Question: I want to tell a user how many moves s/he won the game in.
The lowest possible guesses to win is 3. So, to calculate win percentage the formula is 'var acc = 3/guesses'.
But if the user wins in 3 moves, the number I am getting is '3/3 = infinity'. Instead of 1 or 100%.
Why?
'''
var acc = 3/guesses;
guesses = 3;
console.log(acc);
'''

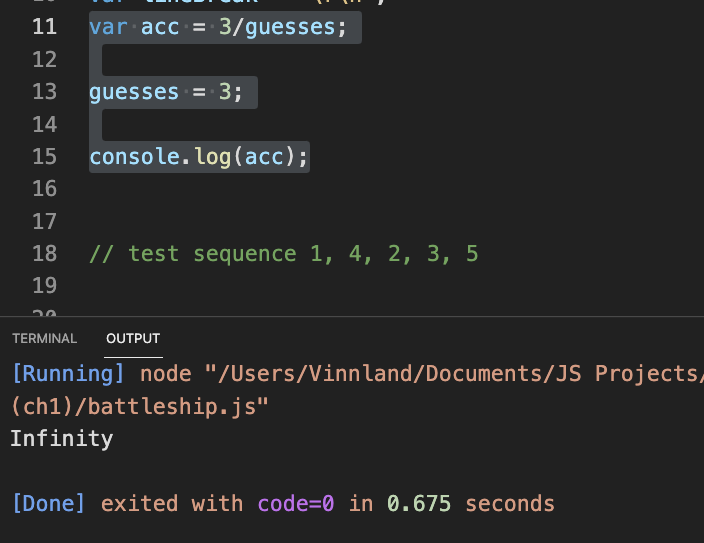
Answer: You are assigning 'guesses = 3' you already computed 'var acc = 3/guesses;'.
If you assign to 'guesses' first it works as expected:
'''
var guesses = 3;
var acc = 3/guesses;
console.log(acc);
'''
So in your case, what's the value of 'guesses' when 'acc = 3/guesses' is performed?
In order to get the result you see, 'guesses' would have to be '0':
'''
console.log(3/0)
'''
If it was 'undefined', as it would be if that's all of your code and it's not in strict mode, it would be 'NaN':
'''
console.log(3/undefined)
'''